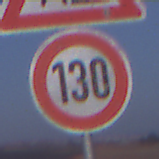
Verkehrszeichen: Geschwindigkeit130
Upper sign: Arbeitsstelle
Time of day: SunriseSunset
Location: Outdoor (Nature)
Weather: Clear
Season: NotSpecified
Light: Natural